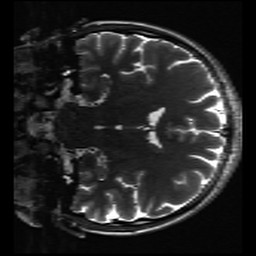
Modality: inplaneT2
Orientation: coronal